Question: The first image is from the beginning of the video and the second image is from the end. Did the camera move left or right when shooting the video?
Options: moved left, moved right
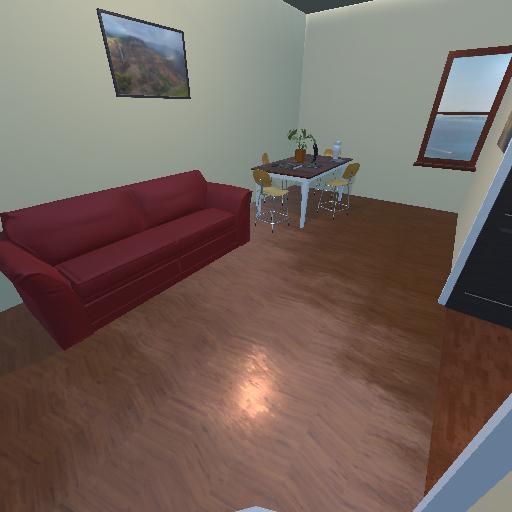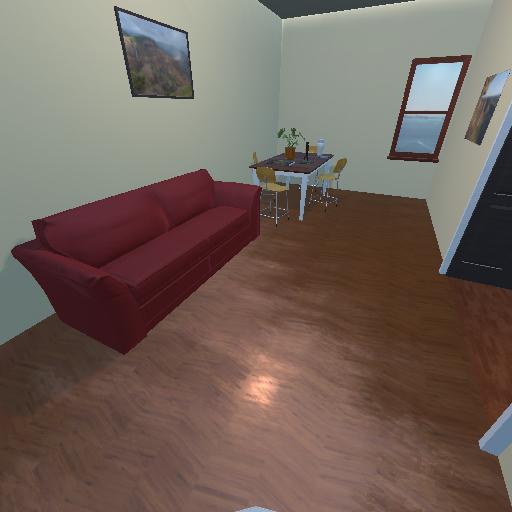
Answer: moved left